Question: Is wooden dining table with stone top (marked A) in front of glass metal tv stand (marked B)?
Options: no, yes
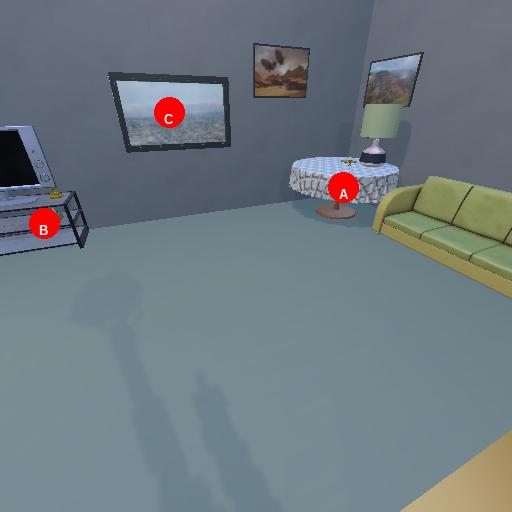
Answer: no